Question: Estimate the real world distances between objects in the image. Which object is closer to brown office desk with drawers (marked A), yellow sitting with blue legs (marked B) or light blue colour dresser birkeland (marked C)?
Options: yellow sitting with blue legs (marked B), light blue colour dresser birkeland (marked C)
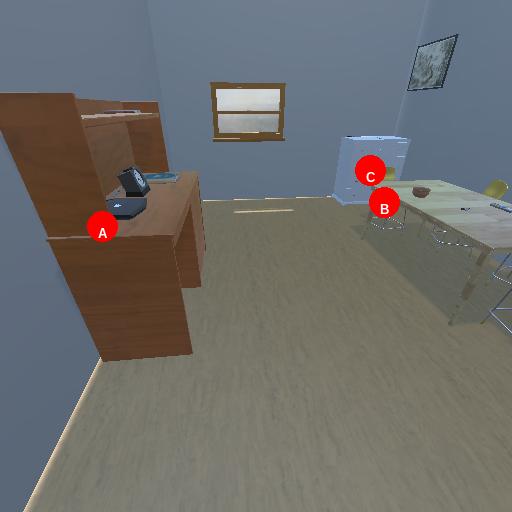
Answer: yellow sitting with blue legs (marked B)